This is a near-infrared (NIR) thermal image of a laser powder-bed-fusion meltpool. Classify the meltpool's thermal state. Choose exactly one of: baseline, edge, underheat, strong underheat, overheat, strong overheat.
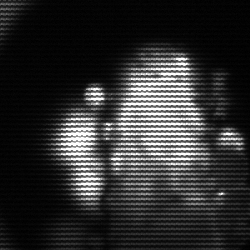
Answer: strong underheat